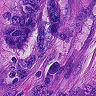
Metastatic tissue present: yes